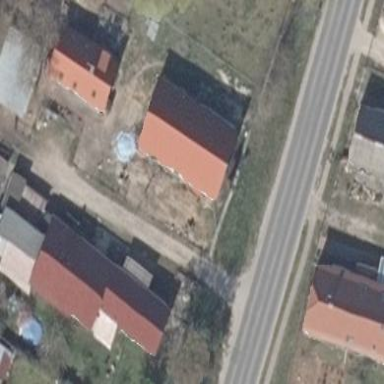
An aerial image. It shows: Building with gabled roof.